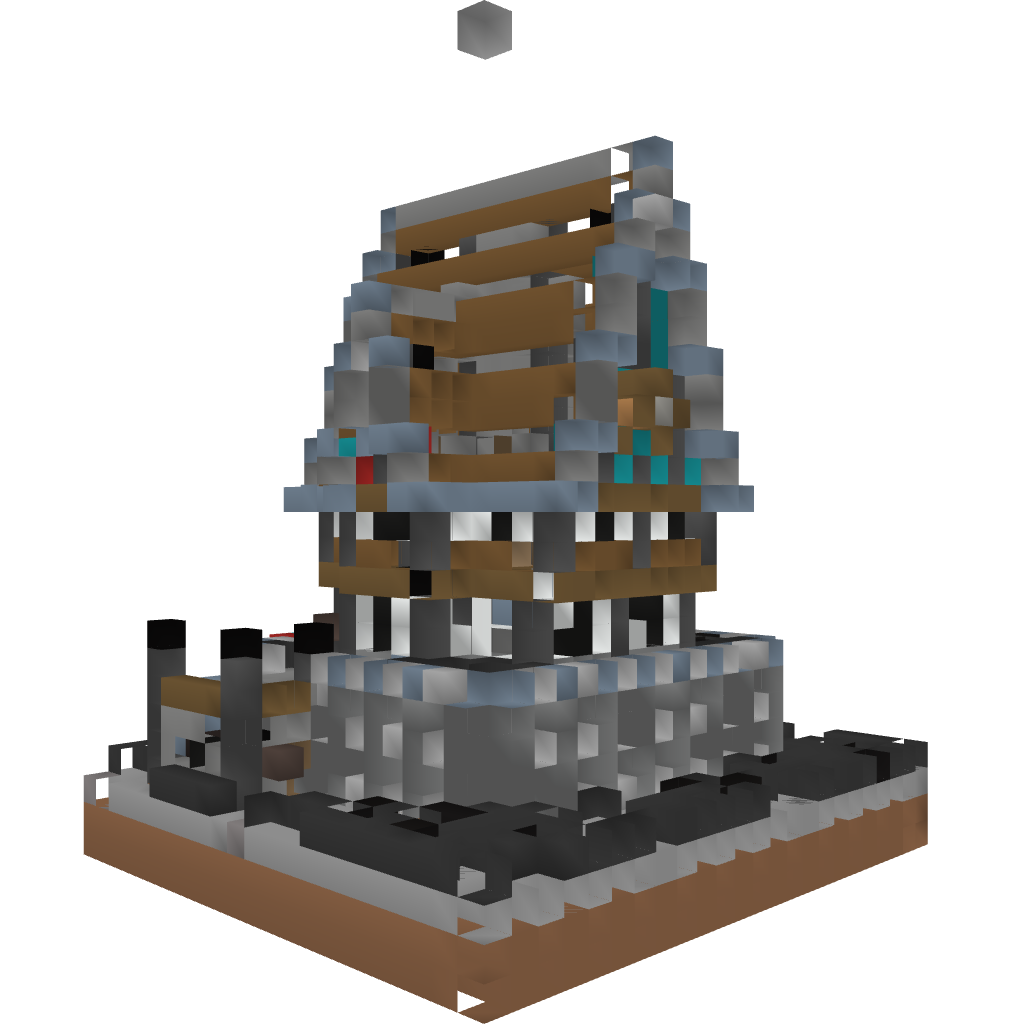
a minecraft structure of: Blue Wolf Inn